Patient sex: M
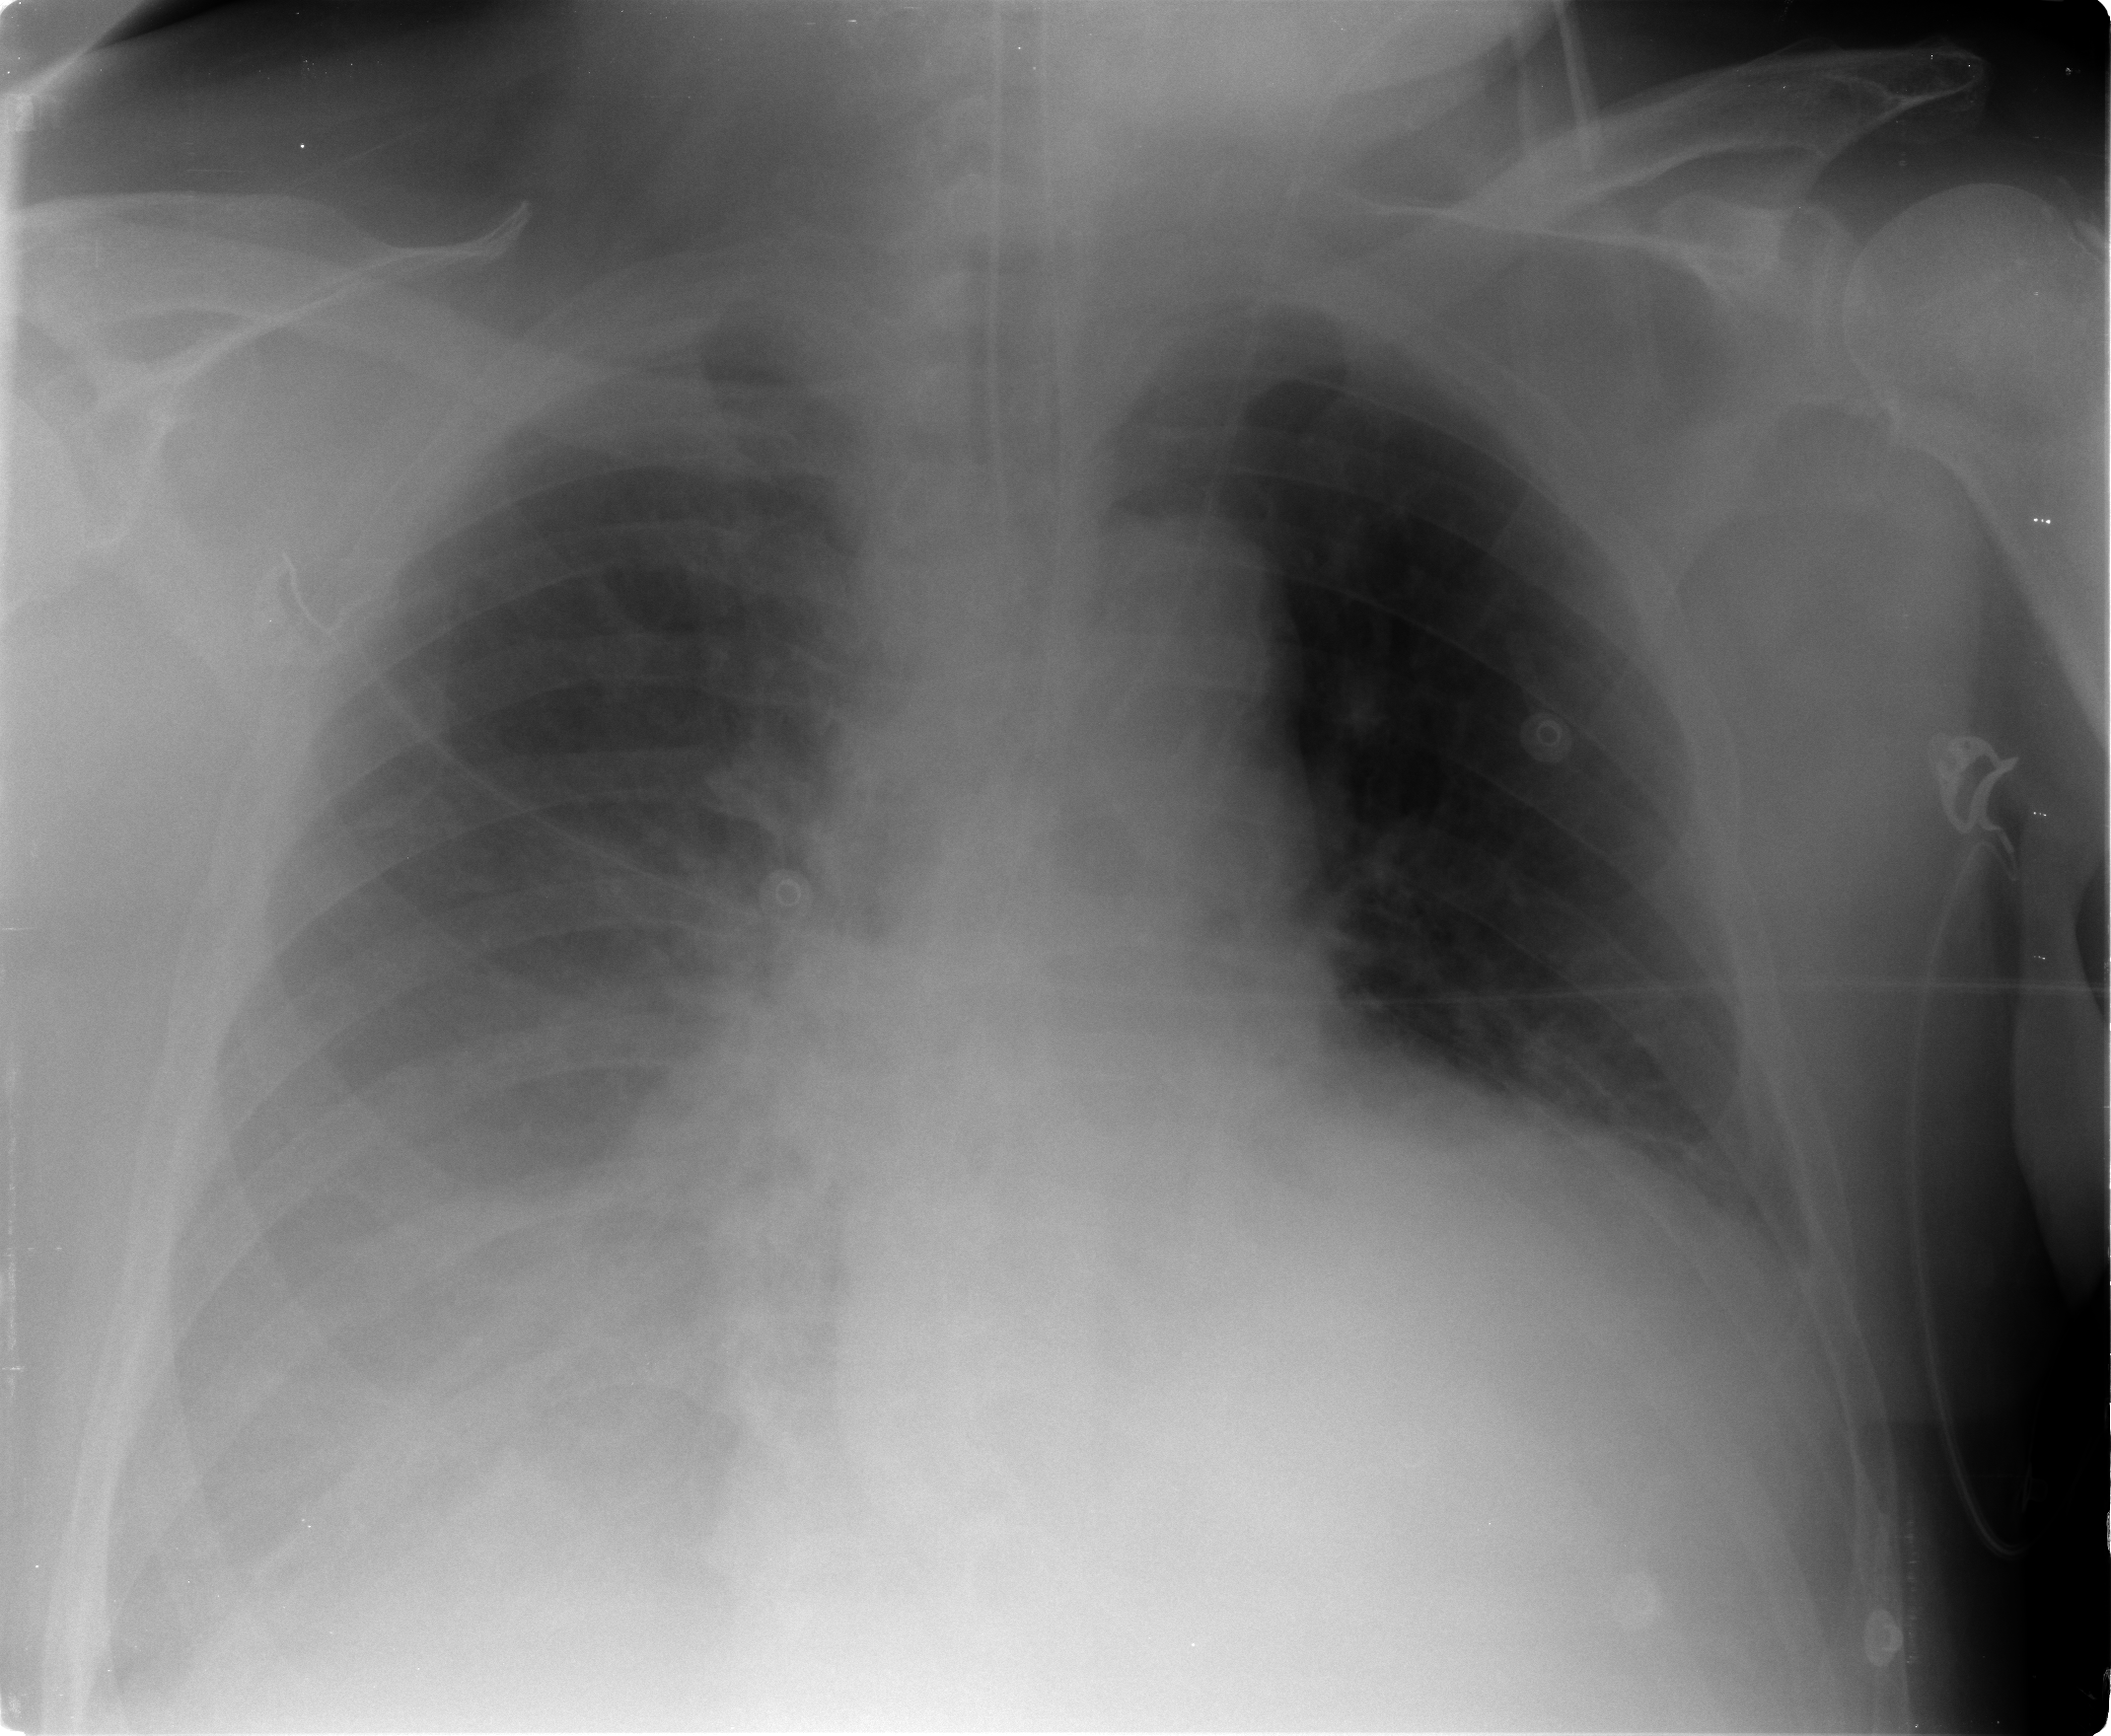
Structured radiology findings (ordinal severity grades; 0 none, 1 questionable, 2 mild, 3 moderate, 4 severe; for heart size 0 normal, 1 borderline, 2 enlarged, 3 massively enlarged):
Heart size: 2
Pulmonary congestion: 2
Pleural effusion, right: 3
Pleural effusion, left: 2
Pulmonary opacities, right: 2
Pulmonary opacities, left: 0
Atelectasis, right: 3
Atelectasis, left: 2